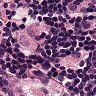
Metastatic tissue present: yes